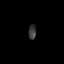
Tissue: prostate
Cell type: Fibroblasts
Senescence score: 0.7174
Nuclear area (px): 109
Mean DAPI intensity: 58.119